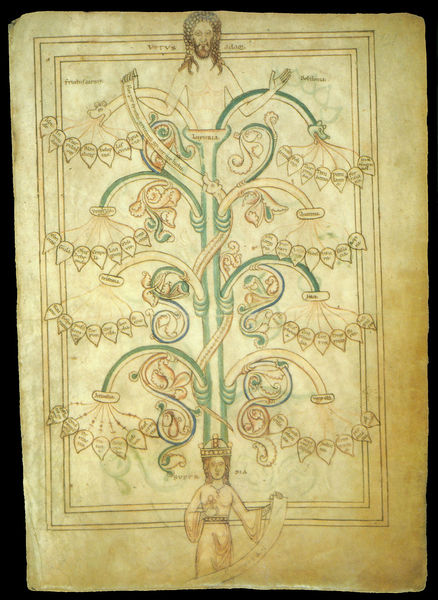
Titel: Definitiones Vitiorum et Virtutum
Institution: Leipzig, Universitätsbibliothek
Schlagwörter: baum, blau, gott, mann, grün, menschen, frau, blüten, tier, arme, rahmen, bild, hände, stamm, kirche, kelch, blatt, england, krone, schrift, papier, adam, eva, paradies, buch, wurzel, schlange, buchseite, rolle, pergament, karte, schnörkel, leben, jesus, mittelalter, blattwerk, eden, königin, handschrift, bellen, ahnen, jesse, stammbaum, lebensbaum, vorfahren